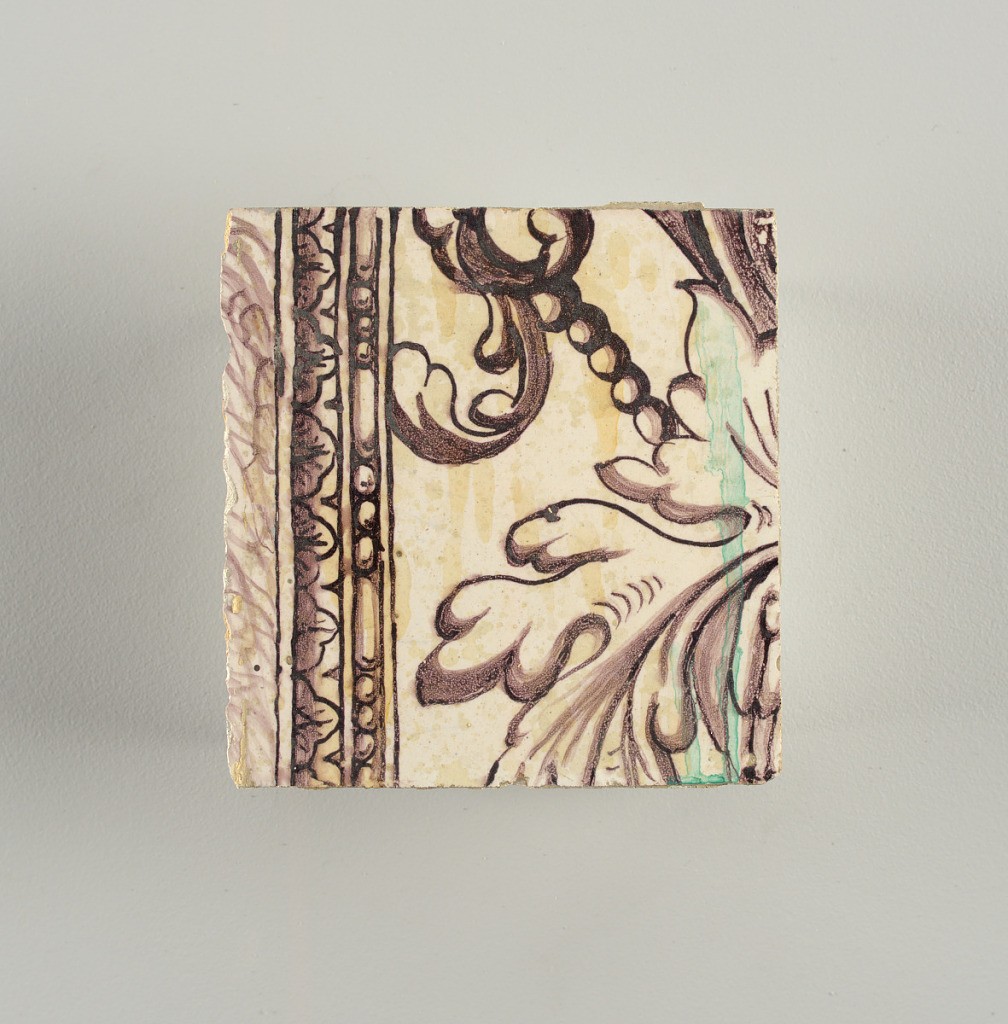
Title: Panel
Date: ca. 1725
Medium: Tin-glazed earthenware, underglaze manganese decoration
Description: Tile from upright rectangular panel of tiles; dark purple (manganese) on white ground showing arched framework; oval cartouche bearing double monogram (probably Lubert Adolf Torck), supported by pair of nude amors; pair of small amors holding crown above, borne by pair of female terms; surrounded by leafscrolls and foliations, with pair of flower-filled urns; top center, lunetted amor's head pendented with rosetted lattice cartouche.

To be used in Rozendaal Castel. Intended to be viewed inset into a wall- indicated by the inclusion of a trompe-l'oeil marbleized edge that surrounds three sides of the panel.